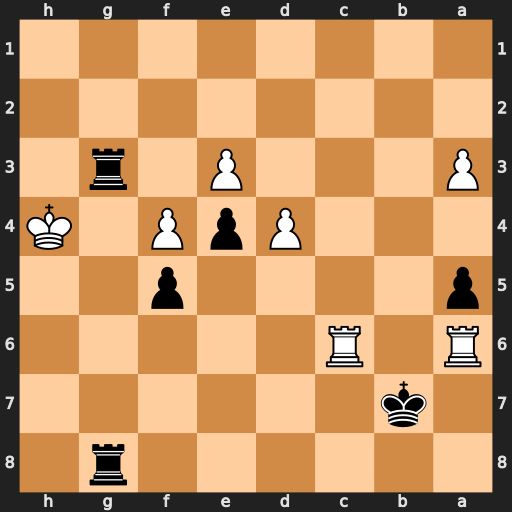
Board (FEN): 6r1/1k6/R1R5/p4p2/3PpP1K/P3P1r1/8/8
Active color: b
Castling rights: -
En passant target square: -
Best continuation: R8g4+ Kh5 Rh3#